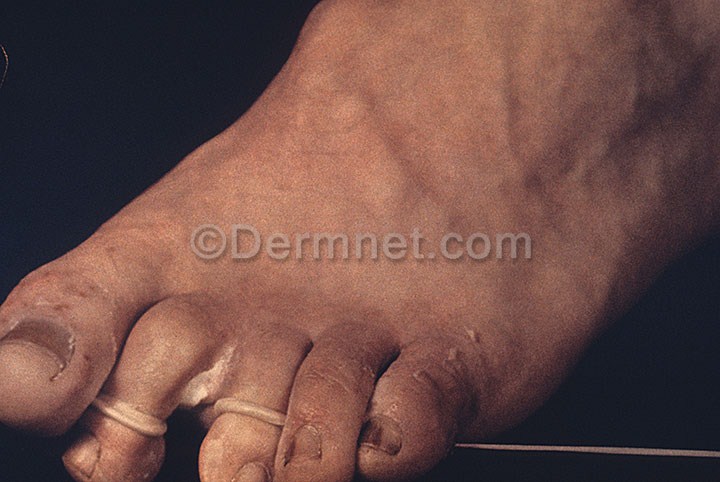
Disease: Tinea Ringworm Candidiasis and other Fungal Infections